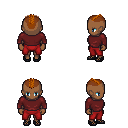
a pixel art fantasy rpg character, female body template, human, dark skin, maroon long-sleeve shirt, red pants, brunette short mohawk hairstyle, ghillies, four views (front, back, left, right), 2x2 character sprite sheet, small pixel art, hard edges, no anti-aliasing